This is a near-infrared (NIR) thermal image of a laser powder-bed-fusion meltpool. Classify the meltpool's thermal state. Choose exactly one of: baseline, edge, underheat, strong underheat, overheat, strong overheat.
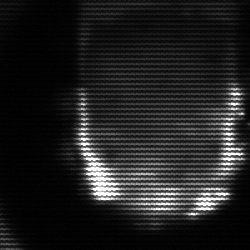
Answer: baseline